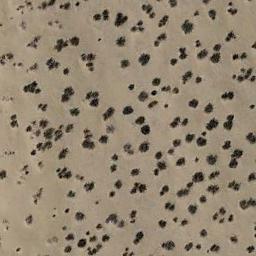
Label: chaparral